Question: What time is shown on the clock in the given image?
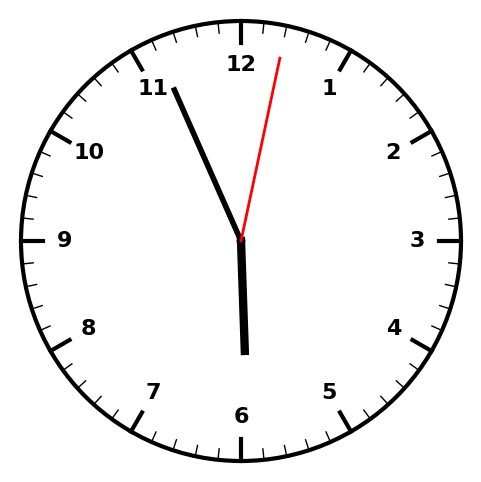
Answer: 05:56:02